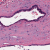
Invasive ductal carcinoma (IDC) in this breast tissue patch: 0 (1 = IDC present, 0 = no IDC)